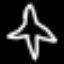
Label: airplane